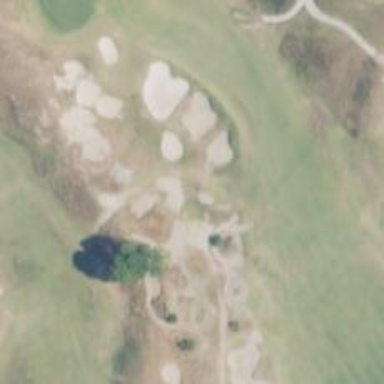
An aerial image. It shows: Pathway for golfing.